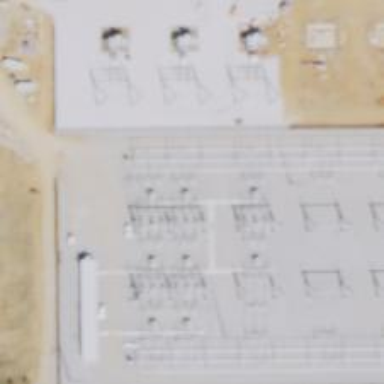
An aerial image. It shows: Switch for power supply.